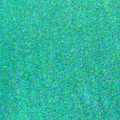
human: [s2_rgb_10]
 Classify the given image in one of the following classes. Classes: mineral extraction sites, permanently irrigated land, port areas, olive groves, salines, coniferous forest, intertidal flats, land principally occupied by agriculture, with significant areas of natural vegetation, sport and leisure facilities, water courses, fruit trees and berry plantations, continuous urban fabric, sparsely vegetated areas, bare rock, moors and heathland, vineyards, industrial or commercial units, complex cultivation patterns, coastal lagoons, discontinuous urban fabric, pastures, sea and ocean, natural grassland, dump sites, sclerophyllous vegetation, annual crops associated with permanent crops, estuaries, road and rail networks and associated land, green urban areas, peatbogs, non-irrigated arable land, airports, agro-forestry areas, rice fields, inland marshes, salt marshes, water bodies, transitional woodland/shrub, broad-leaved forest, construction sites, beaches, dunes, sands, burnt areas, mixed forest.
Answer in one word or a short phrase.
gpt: sea and ocean